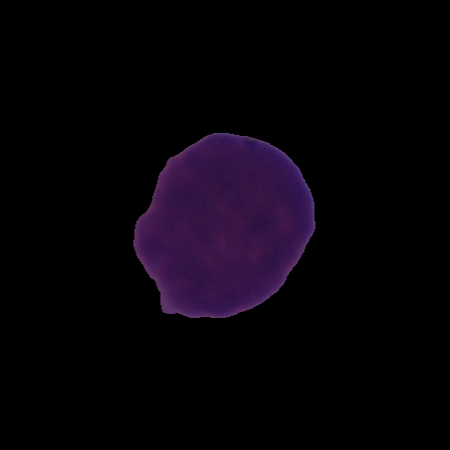
Label: cancer